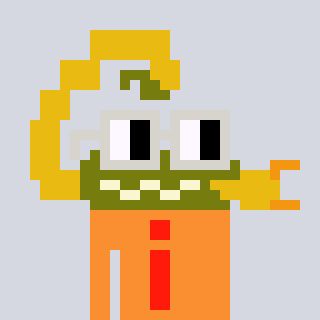
a pixel art character with square light gray glasses, a scorpion-shaped head and a orange-colored body on a cool background